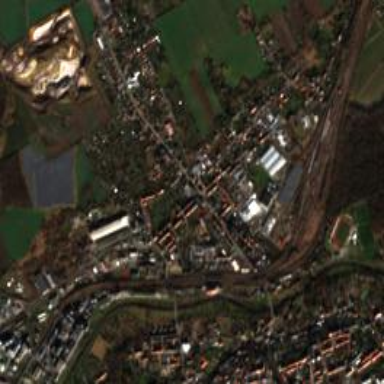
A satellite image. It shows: Railway area.